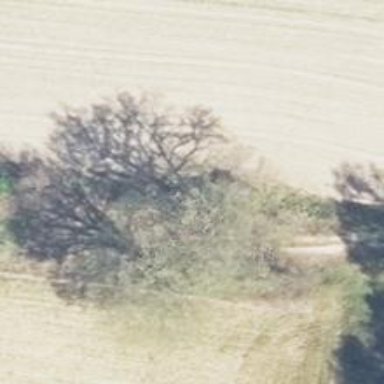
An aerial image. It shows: Hunting stand.